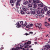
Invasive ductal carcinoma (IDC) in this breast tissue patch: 0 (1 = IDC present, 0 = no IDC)